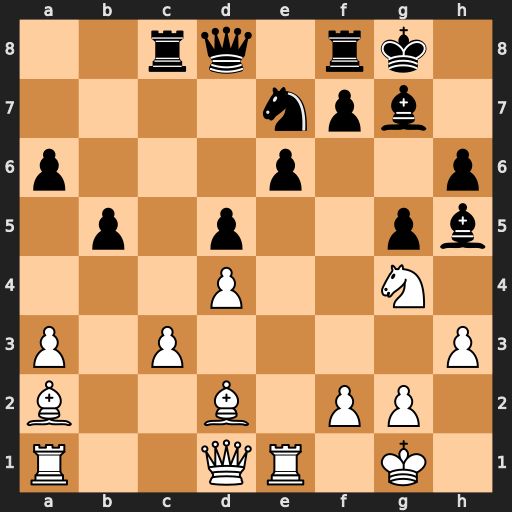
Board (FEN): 2rq1rk1/4npb1/p3p2p/1p1p2pb/3P2N1/P1P4P/B2B1PP1/R2QR1K1
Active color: w
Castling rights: -
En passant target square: -
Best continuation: Nxh6+ Bxh6 Qxh5